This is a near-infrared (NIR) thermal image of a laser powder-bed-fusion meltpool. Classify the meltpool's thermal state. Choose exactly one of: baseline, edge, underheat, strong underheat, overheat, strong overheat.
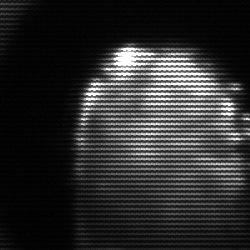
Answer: baseline